Question: I have an MVC web API endpoint
'''
[HttpPost]
public ReadQuoteForClientIdResponse ReadQuoteForClientId
(
ReadQuoteForClientIdRequest readQuoteForClientIdRequest
)
{
return new ReadQuoteForClientIdResponseMapper().Map
(
new ReadQuoteWorkflowHelper().ReadForClientId(readQuoteForClientIdRequest.ClientId)
);
}
'''
The endpoint takes a 'ReadQuoteForClientIdRequest' as a parameter
'''
public class ReadQuoteForClientIdRequest
{
public int ClientId { get; set; }
}
'''
I'm trying to do a simple post and is reaching the controller, but for some reason 'ClientId' is always 0.
'''
function quoteGridController($scope, $http) {
$scope.quotes = [];
$http.defaults.headers.post["Content-Type"] = "application/x-www-form-urlencoded";
$http.post("http://localhost:57048/service/Quote/ReadQuoteForClientId", { "ClientId": "2" })
.success(function(data) {
})
.error(function(data) {
alert("Error occured " + data);
});
}
'''

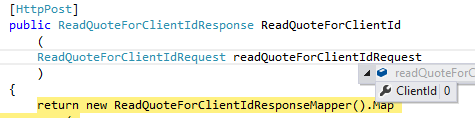
Answer: Ok, I passed my parameters to '$.Param' which fixed the problem
'''
$http.post("http://localhost:57048/service/Quote/ReadQuoteForClientId", $.param({ "ClientId": 2 }))
.success(function(data) {
})
.error(function(data) {
alert("Error occured " + data);
});
'''